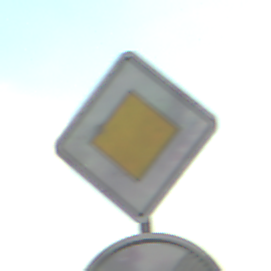
Verkehrszeichen: Vorfahrtsstrasse
Zusatzzeichen unten: EndeGeschwindigkeit70
Umgebung: Outdoor, RoadRail
Tageszeit: SunriseSunset
Wetter: PartlyCloudy
Licht: Natural
Jahreszeit: NotSpecified
Kontrast: HighContrast